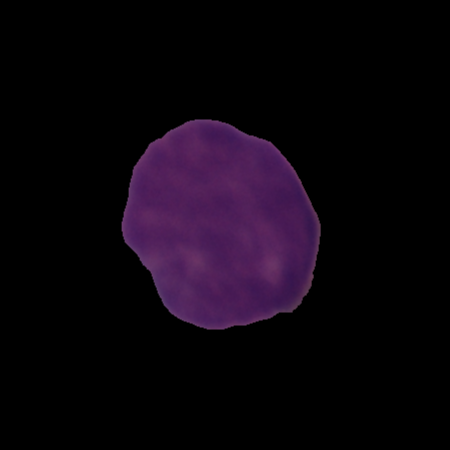
Label: cancer